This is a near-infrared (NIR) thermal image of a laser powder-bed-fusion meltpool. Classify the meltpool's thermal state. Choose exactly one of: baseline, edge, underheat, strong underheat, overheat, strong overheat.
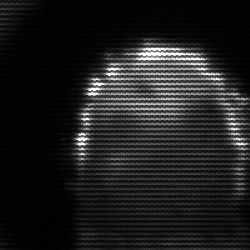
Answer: baseline